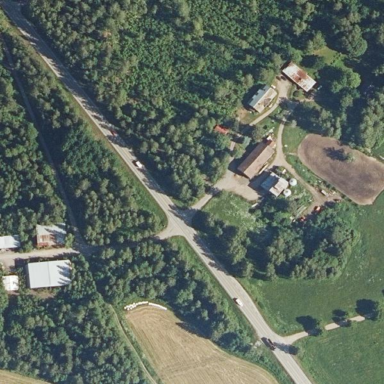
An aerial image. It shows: Farmyard area.